Aerial crown-view tile of a tropical tree (Barro Colorado Island, Panama), acquired 20250818:
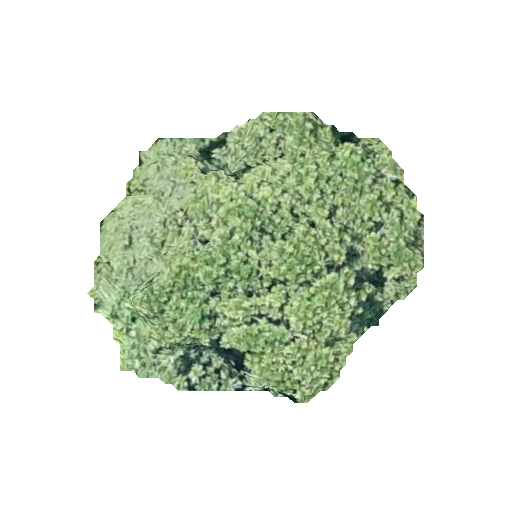
Species: Anacardium excelsum
GBIF accepted scientific name: Anacardium excelsum
Crown area: 102.555 m²